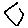
Label: hexagon